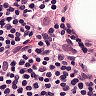
Metastatic tissue present: no